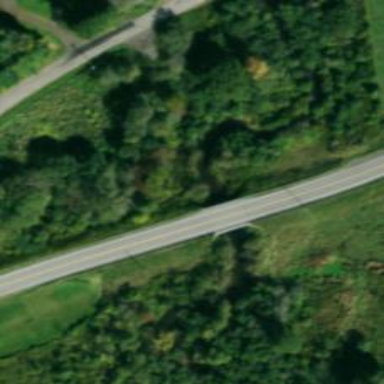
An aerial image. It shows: Tertiary road with bridge.